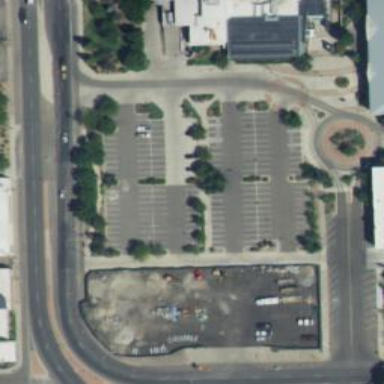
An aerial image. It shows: Parking space is available.